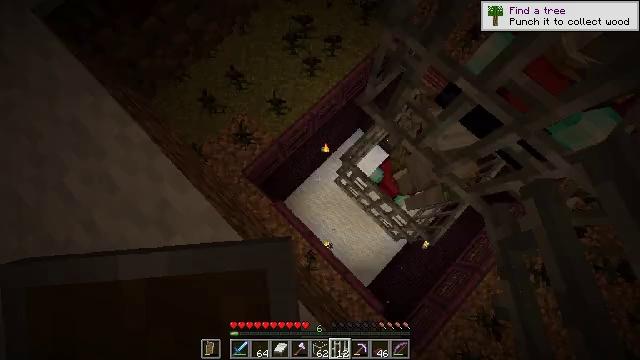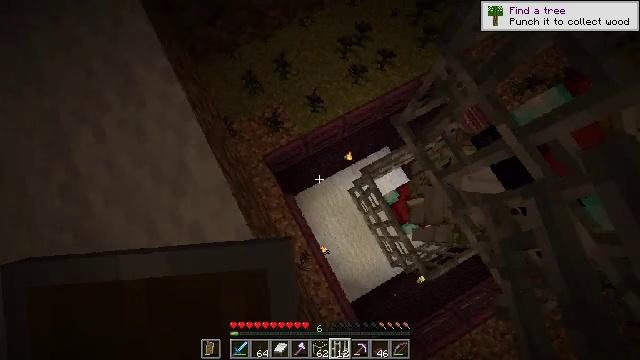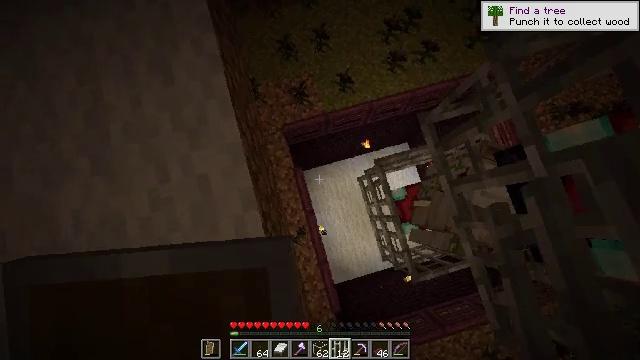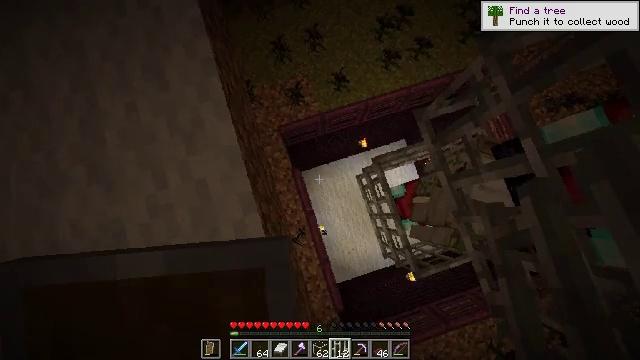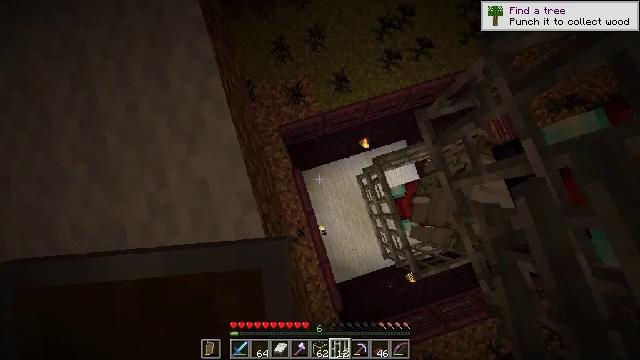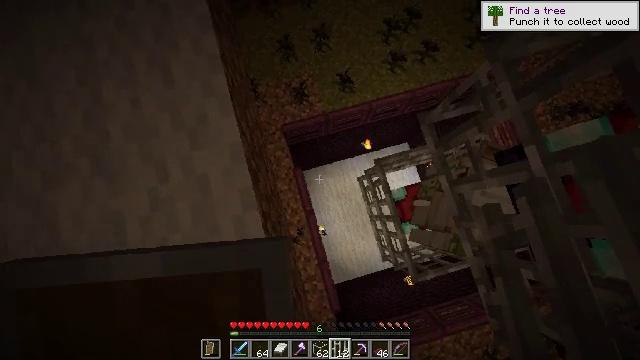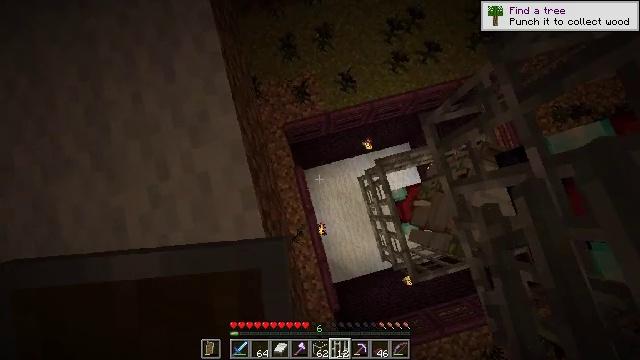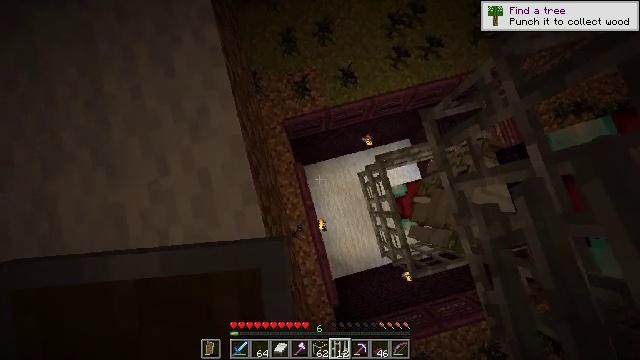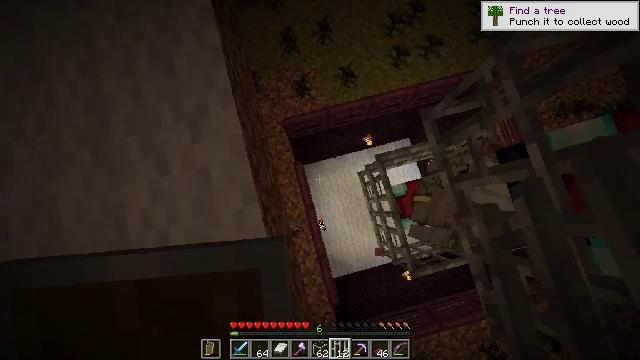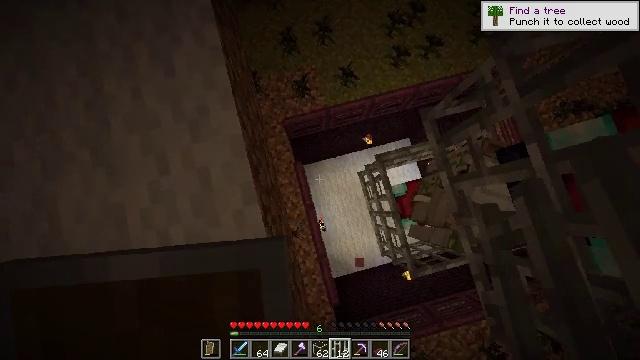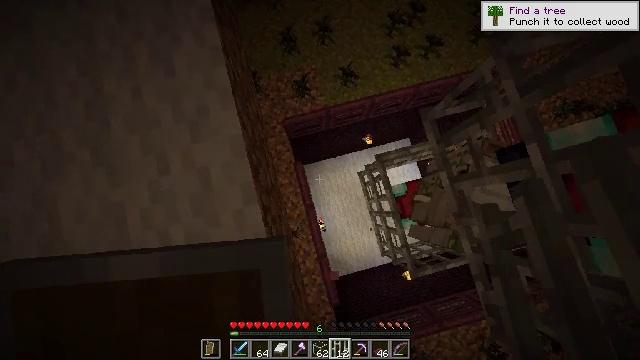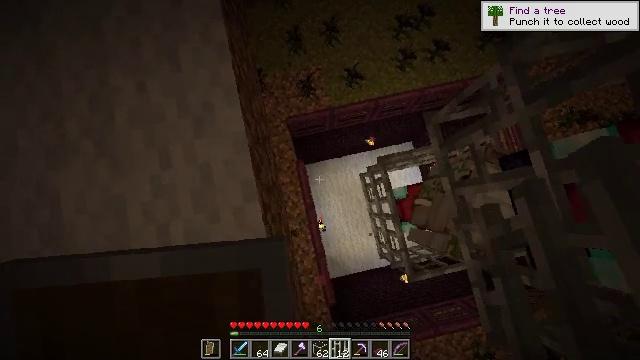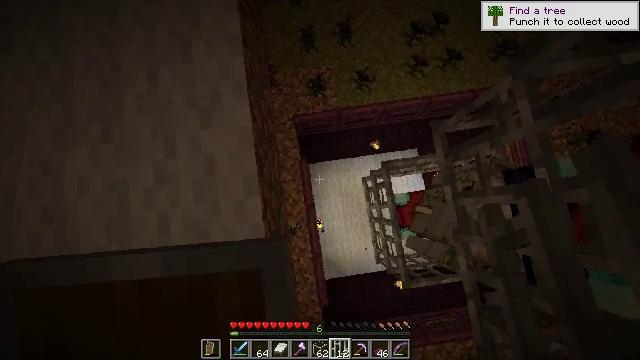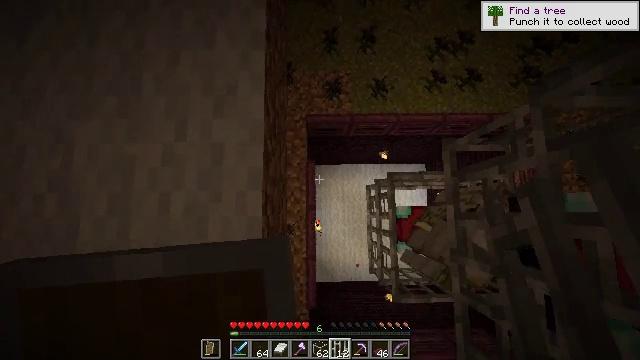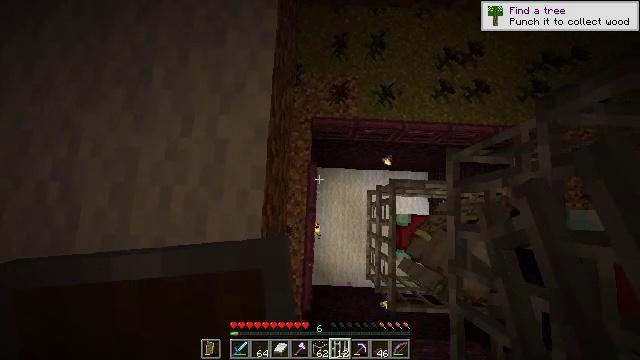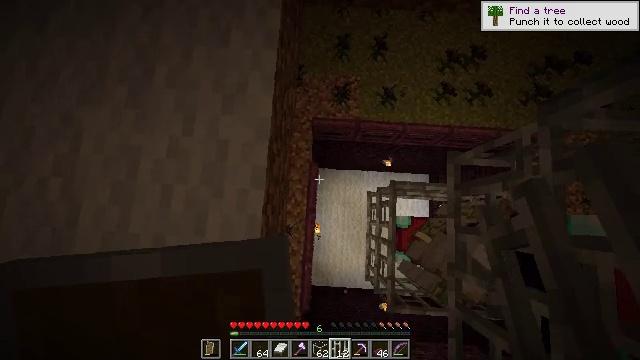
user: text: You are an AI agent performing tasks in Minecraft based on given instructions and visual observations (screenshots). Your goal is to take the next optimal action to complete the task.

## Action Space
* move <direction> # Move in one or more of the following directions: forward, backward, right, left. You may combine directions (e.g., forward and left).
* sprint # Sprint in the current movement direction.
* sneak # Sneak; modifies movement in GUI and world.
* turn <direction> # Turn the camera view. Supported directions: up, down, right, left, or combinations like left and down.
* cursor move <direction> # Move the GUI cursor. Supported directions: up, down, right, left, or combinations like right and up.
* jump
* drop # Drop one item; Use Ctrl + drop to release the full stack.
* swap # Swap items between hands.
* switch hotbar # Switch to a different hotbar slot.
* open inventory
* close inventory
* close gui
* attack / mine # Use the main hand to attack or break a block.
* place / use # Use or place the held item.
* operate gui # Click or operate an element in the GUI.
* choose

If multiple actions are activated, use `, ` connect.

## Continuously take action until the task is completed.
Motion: motion action
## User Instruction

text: Attack the wither rose to collect it.
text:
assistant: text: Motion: sneak
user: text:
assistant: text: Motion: sneak, turn left and down
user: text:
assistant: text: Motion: sneak, turn right
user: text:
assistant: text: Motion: sneak
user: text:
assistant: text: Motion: sneak, turn left
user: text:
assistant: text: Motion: sneak
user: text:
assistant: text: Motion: sneak
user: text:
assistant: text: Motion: sneak
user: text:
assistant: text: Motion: sneak
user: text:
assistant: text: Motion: sneak
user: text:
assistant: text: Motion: sneak, turn left
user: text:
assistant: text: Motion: sneak, turn left
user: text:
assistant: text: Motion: sneak, turn left
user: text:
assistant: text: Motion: sneak, turn left
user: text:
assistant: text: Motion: sneak
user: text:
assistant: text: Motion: sneak, turn left
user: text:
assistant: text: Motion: sneak
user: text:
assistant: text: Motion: sneak
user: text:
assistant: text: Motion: sneak
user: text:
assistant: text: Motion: sneak
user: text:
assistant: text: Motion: sneak
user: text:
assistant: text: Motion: sneak
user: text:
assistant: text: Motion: sneak
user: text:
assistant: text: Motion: sneak
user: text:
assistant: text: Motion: sneak
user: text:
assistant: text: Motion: sneak
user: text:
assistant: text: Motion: sneak
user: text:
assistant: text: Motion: sneak
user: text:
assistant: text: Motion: sneak
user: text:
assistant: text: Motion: sneak